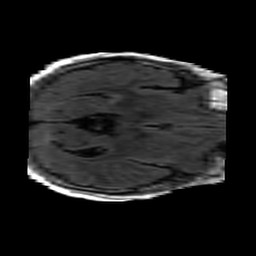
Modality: FLAIR
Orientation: axial
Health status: ill
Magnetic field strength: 3 T